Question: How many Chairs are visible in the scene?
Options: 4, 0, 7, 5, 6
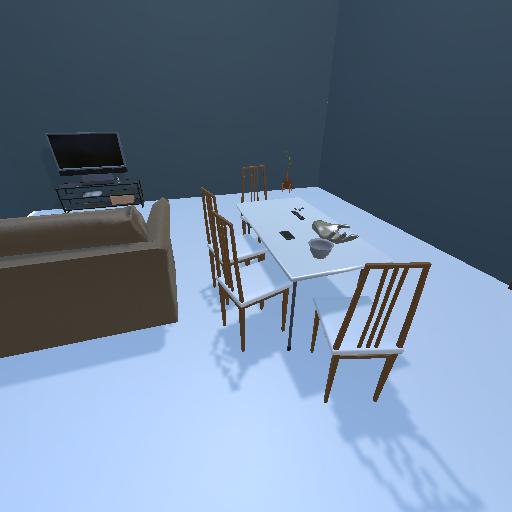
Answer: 4